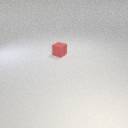
small red rubber cube